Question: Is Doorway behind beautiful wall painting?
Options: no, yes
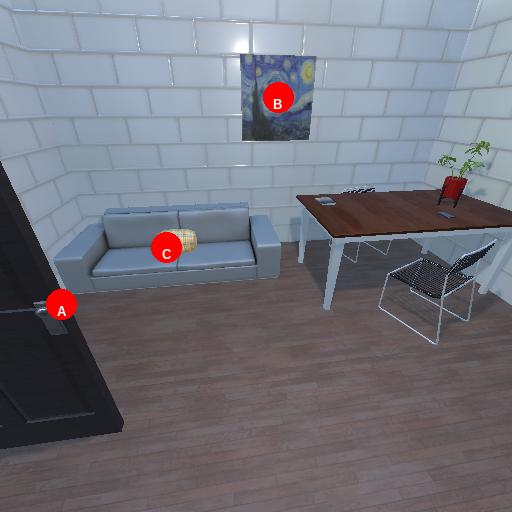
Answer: no